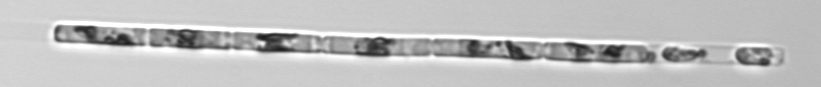
Label: Guinardia_delicatula_TAG_internal_parasite